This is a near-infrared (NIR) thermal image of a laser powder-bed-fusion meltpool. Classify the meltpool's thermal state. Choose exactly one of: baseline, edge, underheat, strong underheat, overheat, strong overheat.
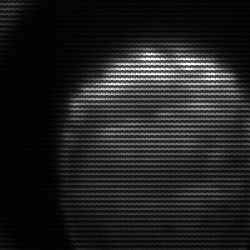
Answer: edge